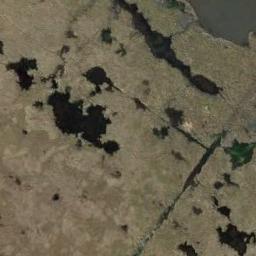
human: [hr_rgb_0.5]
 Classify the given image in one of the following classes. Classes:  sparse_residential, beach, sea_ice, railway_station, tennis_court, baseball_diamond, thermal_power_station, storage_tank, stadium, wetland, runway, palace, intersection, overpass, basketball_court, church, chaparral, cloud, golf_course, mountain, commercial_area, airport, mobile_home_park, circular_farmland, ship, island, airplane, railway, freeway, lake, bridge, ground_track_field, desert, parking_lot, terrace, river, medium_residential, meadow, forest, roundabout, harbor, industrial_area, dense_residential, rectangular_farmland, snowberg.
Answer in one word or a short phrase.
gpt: wetland